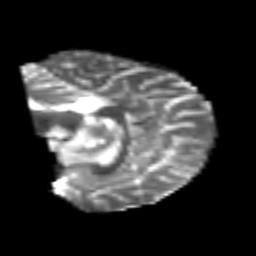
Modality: T2w
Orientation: sagittal
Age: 25
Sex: male
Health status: healthy